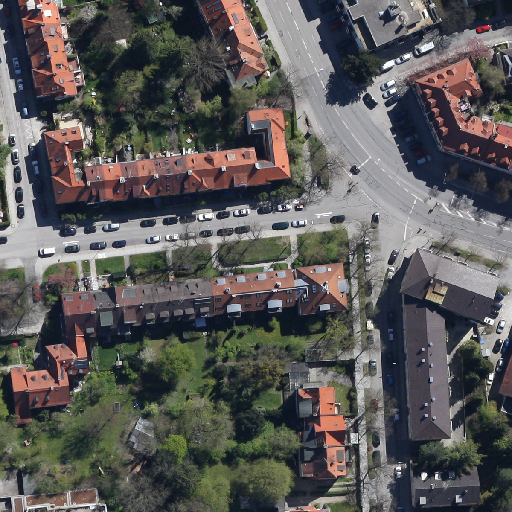
Referring expression: car